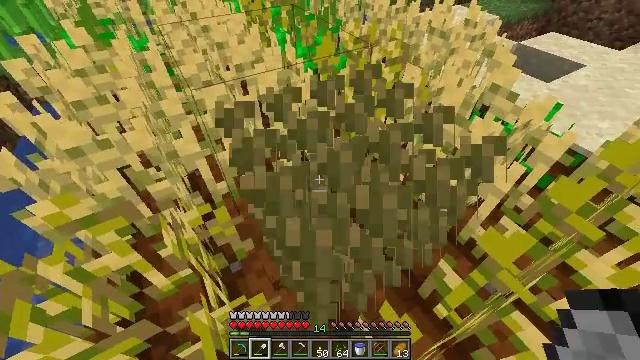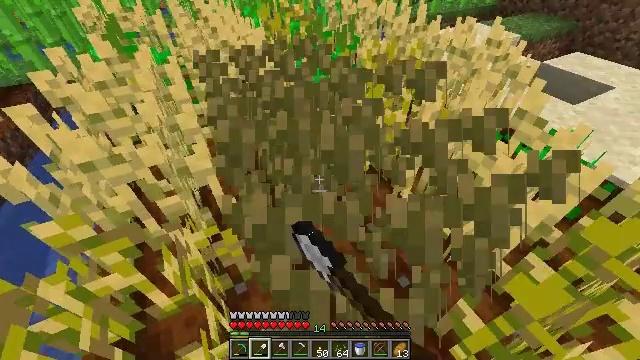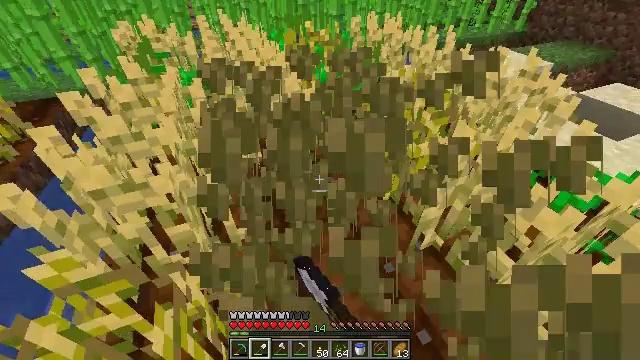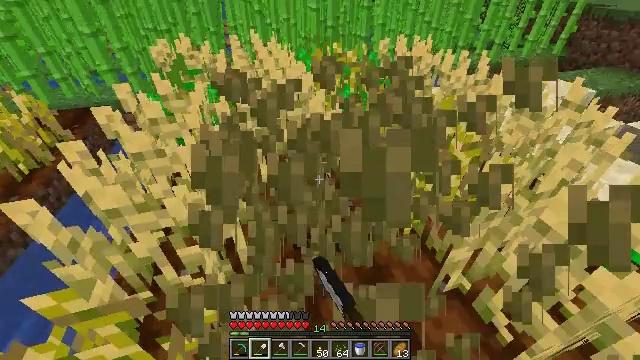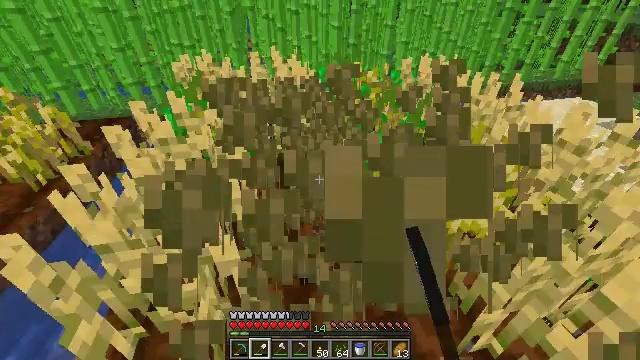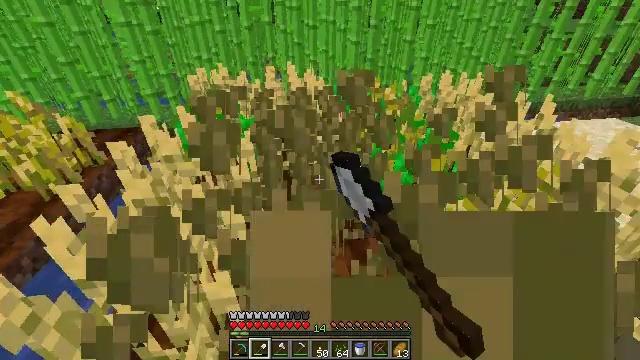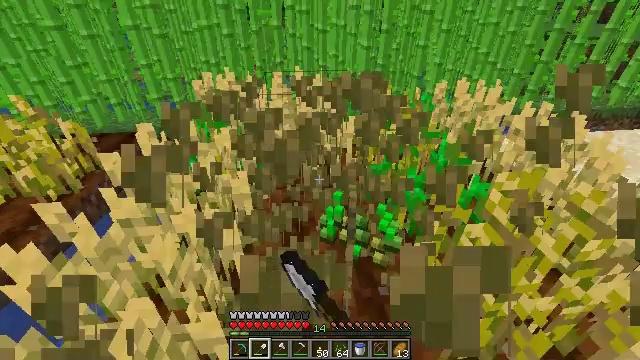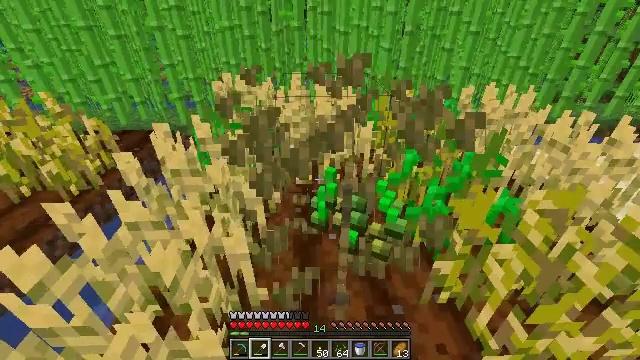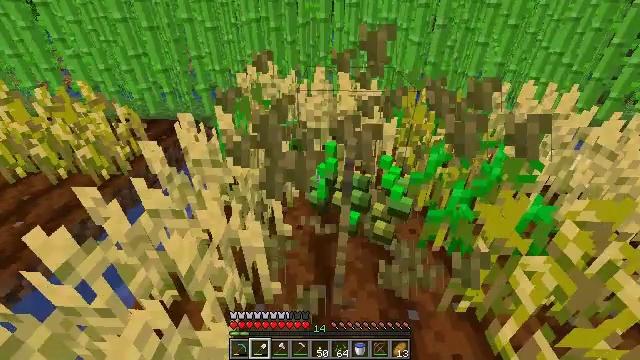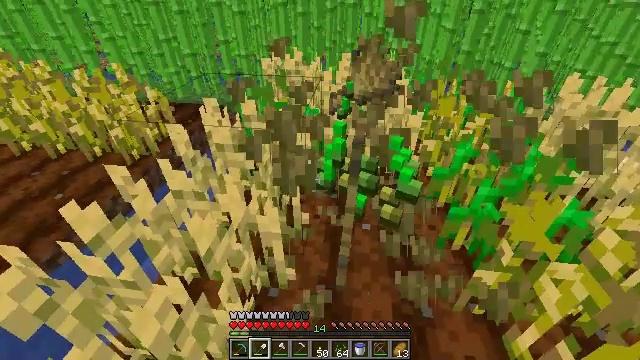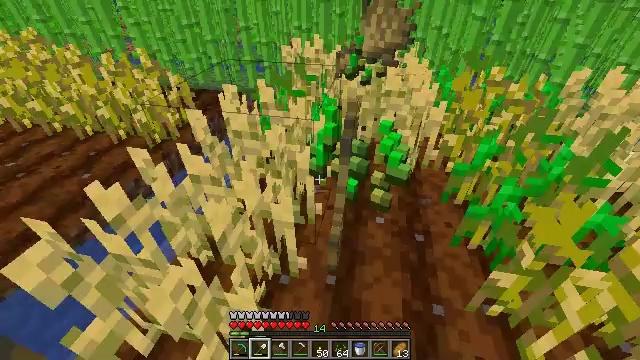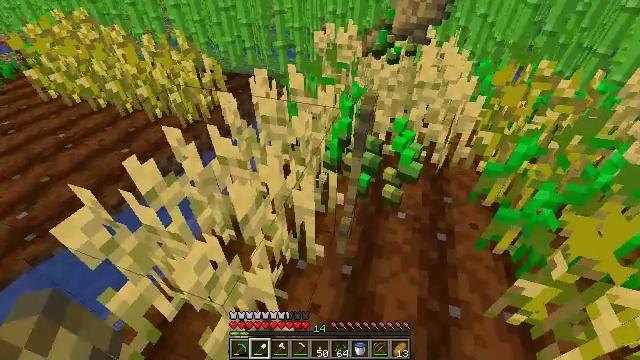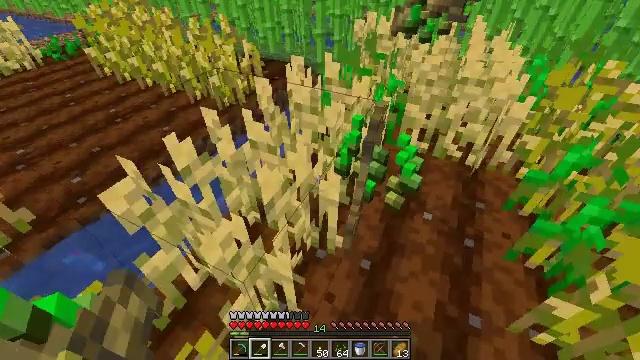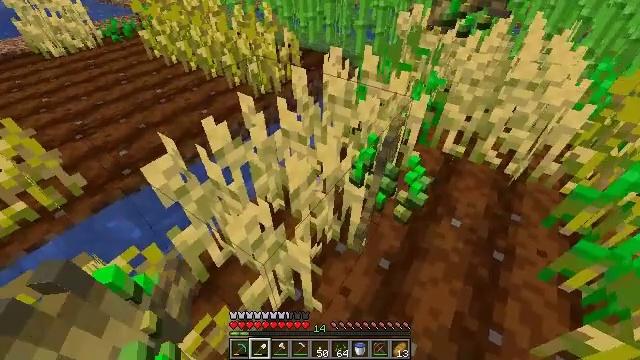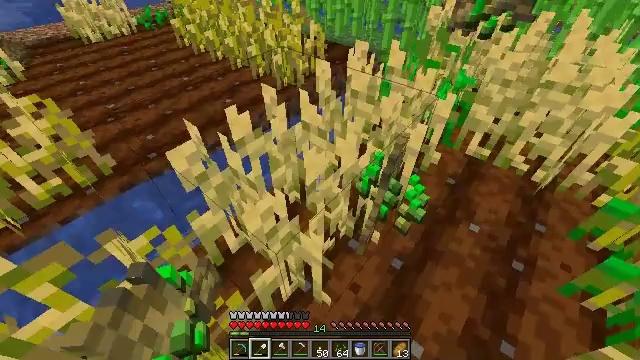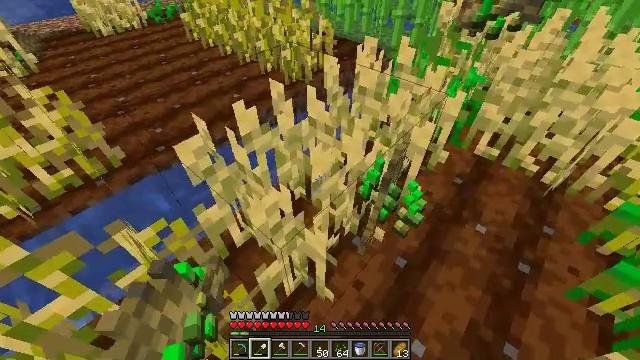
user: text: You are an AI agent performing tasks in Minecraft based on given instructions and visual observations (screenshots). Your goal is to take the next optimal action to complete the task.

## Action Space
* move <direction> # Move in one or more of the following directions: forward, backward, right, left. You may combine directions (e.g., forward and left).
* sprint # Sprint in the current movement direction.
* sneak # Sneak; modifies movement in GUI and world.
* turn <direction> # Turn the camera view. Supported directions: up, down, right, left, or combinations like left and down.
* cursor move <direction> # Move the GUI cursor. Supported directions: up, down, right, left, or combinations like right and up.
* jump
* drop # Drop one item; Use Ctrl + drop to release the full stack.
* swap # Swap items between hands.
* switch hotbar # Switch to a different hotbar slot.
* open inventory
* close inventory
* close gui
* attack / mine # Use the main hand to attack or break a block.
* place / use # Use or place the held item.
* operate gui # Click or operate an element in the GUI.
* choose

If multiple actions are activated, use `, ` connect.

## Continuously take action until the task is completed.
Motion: motion action
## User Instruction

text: Collect wheat crops.
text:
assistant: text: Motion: move forward, turn left and up, attack / mine
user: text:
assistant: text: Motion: move forward, turn left and up, attack / mine
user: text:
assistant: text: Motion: move forward, turn left and up, attack / mine
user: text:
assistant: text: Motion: move forward, turn left and up, attack / mine
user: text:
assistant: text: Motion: move forward, turn left and up, attack / mine
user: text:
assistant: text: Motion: turn left
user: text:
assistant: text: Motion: turn left
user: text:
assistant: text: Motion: turn left and down
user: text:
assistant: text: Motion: turn left and down
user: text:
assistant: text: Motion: turn left and down
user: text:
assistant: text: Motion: turn left and down
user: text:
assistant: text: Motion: turn left and down
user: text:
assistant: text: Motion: turn left and down
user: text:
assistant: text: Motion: turn left and down
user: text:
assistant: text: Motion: turn left
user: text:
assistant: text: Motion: attack / mine
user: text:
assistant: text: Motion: attack / mine
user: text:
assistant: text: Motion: attack / mine
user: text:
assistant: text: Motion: turn right and up
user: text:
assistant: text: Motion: turn right and up
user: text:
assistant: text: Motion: turn right
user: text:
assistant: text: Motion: no_op
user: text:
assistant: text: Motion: no_op
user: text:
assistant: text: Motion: no_op
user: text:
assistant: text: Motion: no_op
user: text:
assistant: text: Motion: no_op
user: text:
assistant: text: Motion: attack / mine
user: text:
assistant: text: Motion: attack / mine
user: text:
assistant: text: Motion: no_op
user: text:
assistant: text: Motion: move forward, turn right